Question: I am making some web-site and need to use this kind of buttons. Have you all seen this kind of button?
Thank you for reading it.

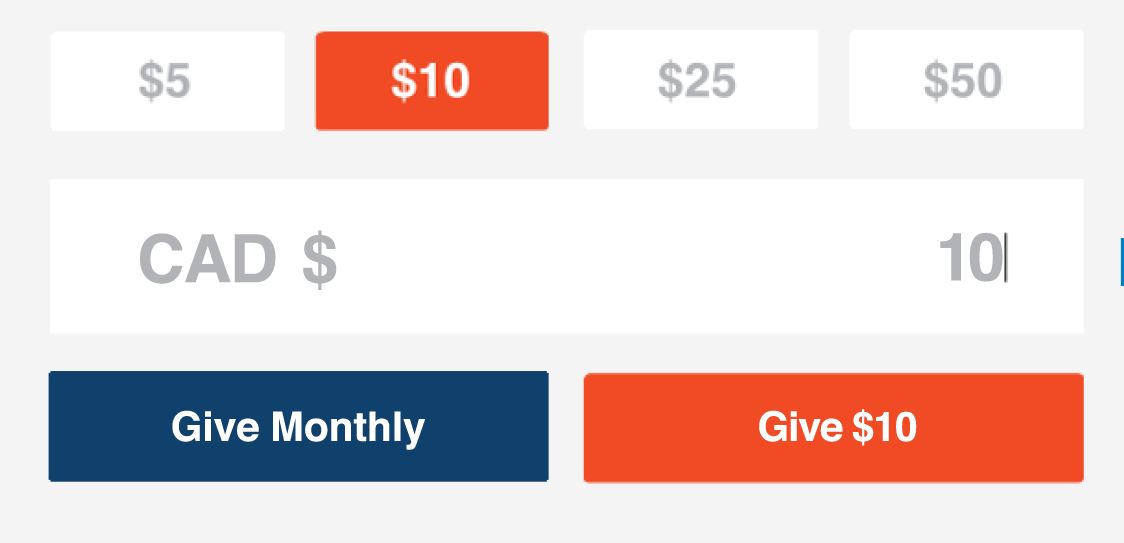
Answer: Rather than writing one from scratch, you can try out buttons available at
(getbootstrap.com/css/#buttons) -or-
you can visit (materializecss.com/buttons.html) -> I think, this has got what you are looking for
Then you have sites to generate buttons for you online, from <URL>